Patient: sex M, age 75
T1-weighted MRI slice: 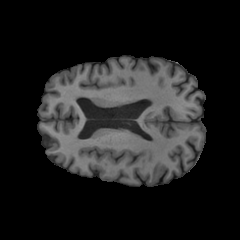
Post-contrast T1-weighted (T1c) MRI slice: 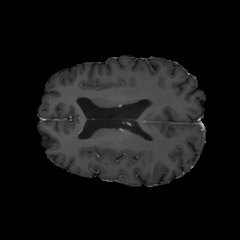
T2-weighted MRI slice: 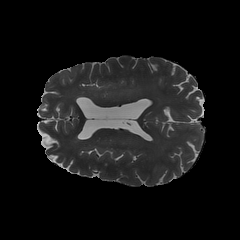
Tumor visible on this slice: no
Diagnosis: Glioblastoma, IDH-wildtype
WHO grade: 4